Question: I've been looking for quite some time correct way to implement a client / server application GUI. Honestly, I have not found any useful information for this problem. So I made a simple design and want to show you, see you guys are saying. I want to know if it is correct, if you can improve or anything else. Here is the and the . I hope you think, critique and advice. Sorry for the typos.

This is the main class where we instantiate the class manager clients and server class, which we passed as parameters, the client manager instance, the Listbox (GUI component) and the listening port.
'''
Class GUI_Main
{
ListBox messageList;
Server server;
ClientManager clientMng;
void init()
{
clientMng = new ClientManager();
}
void startServer()
{
server = new Server(messageList, clientMng, 5555)
}
void stopServer()
{
server.stopServer();
}
}
'''
This class is used to manage clients connected to our server.
'''
Class ClientManager
{
void addClient(Client client)
{
{ ... }
}
void removeClient(int Index)
{
{ ... }
}
void sendData(String data, int clientIndex)
{
{ ... }
}
}
'''
This class is used to accept new connections, also display messages received from clients and display them in ListBox (GUI component)
'''
Class Server implements ClientEvents
{
ListBox messageList;
ClientManager clientMng;
Public Server(...)
{
{ ... }
}
void listenConnections()
{
{ ... }
Socket tempSocket = ssocket.accept();
Client client = new Client(self, tempSocket);
client.start();
clientMng.addClient(client);
{ ... }
}
void stopServer()
{
{ .... }
}
void onReceive(Client client, String data)
{
messageList.add(data);
}
}
'''
'''
Interface ClientEvents
{
void onReceive(Client client, String data);
}
'''
This class is used to interact with the client, send / receive data
'''
Class Client
{
ClientEvents server;
Public Client( ... )
{
{ ... }
}
void ioMonitor()
{
{ ... }
String data = socket.readData();
server.onReceive(socket, data);
{ ... }
}
void sendData(String data)
{
{ ... }
}
}
'''
Thanks in advance. Regards.
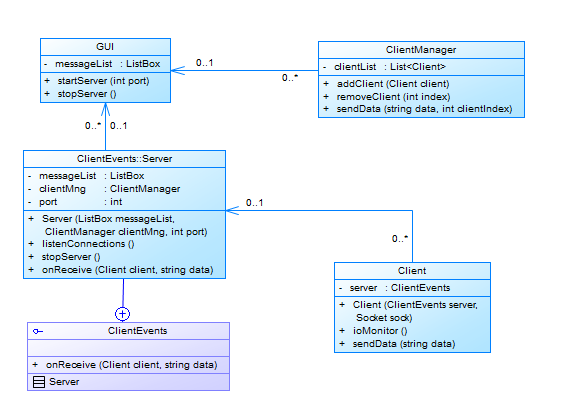
Answer: ## To the correct UML class diagram:
- the connections GUI-Server and GUI-ClientMgr are bad.- - - - - You use name server for things that are Server and that are not. It is VERY bad.- Client Events is not marked as interface.- Server block should have simple Server name.- - - -
## Content:
I would register client listeners in the ClientManager, when adding clients. And unregister there, too. Are you sure, that it is Server, who needs the Client Events?